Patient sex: F
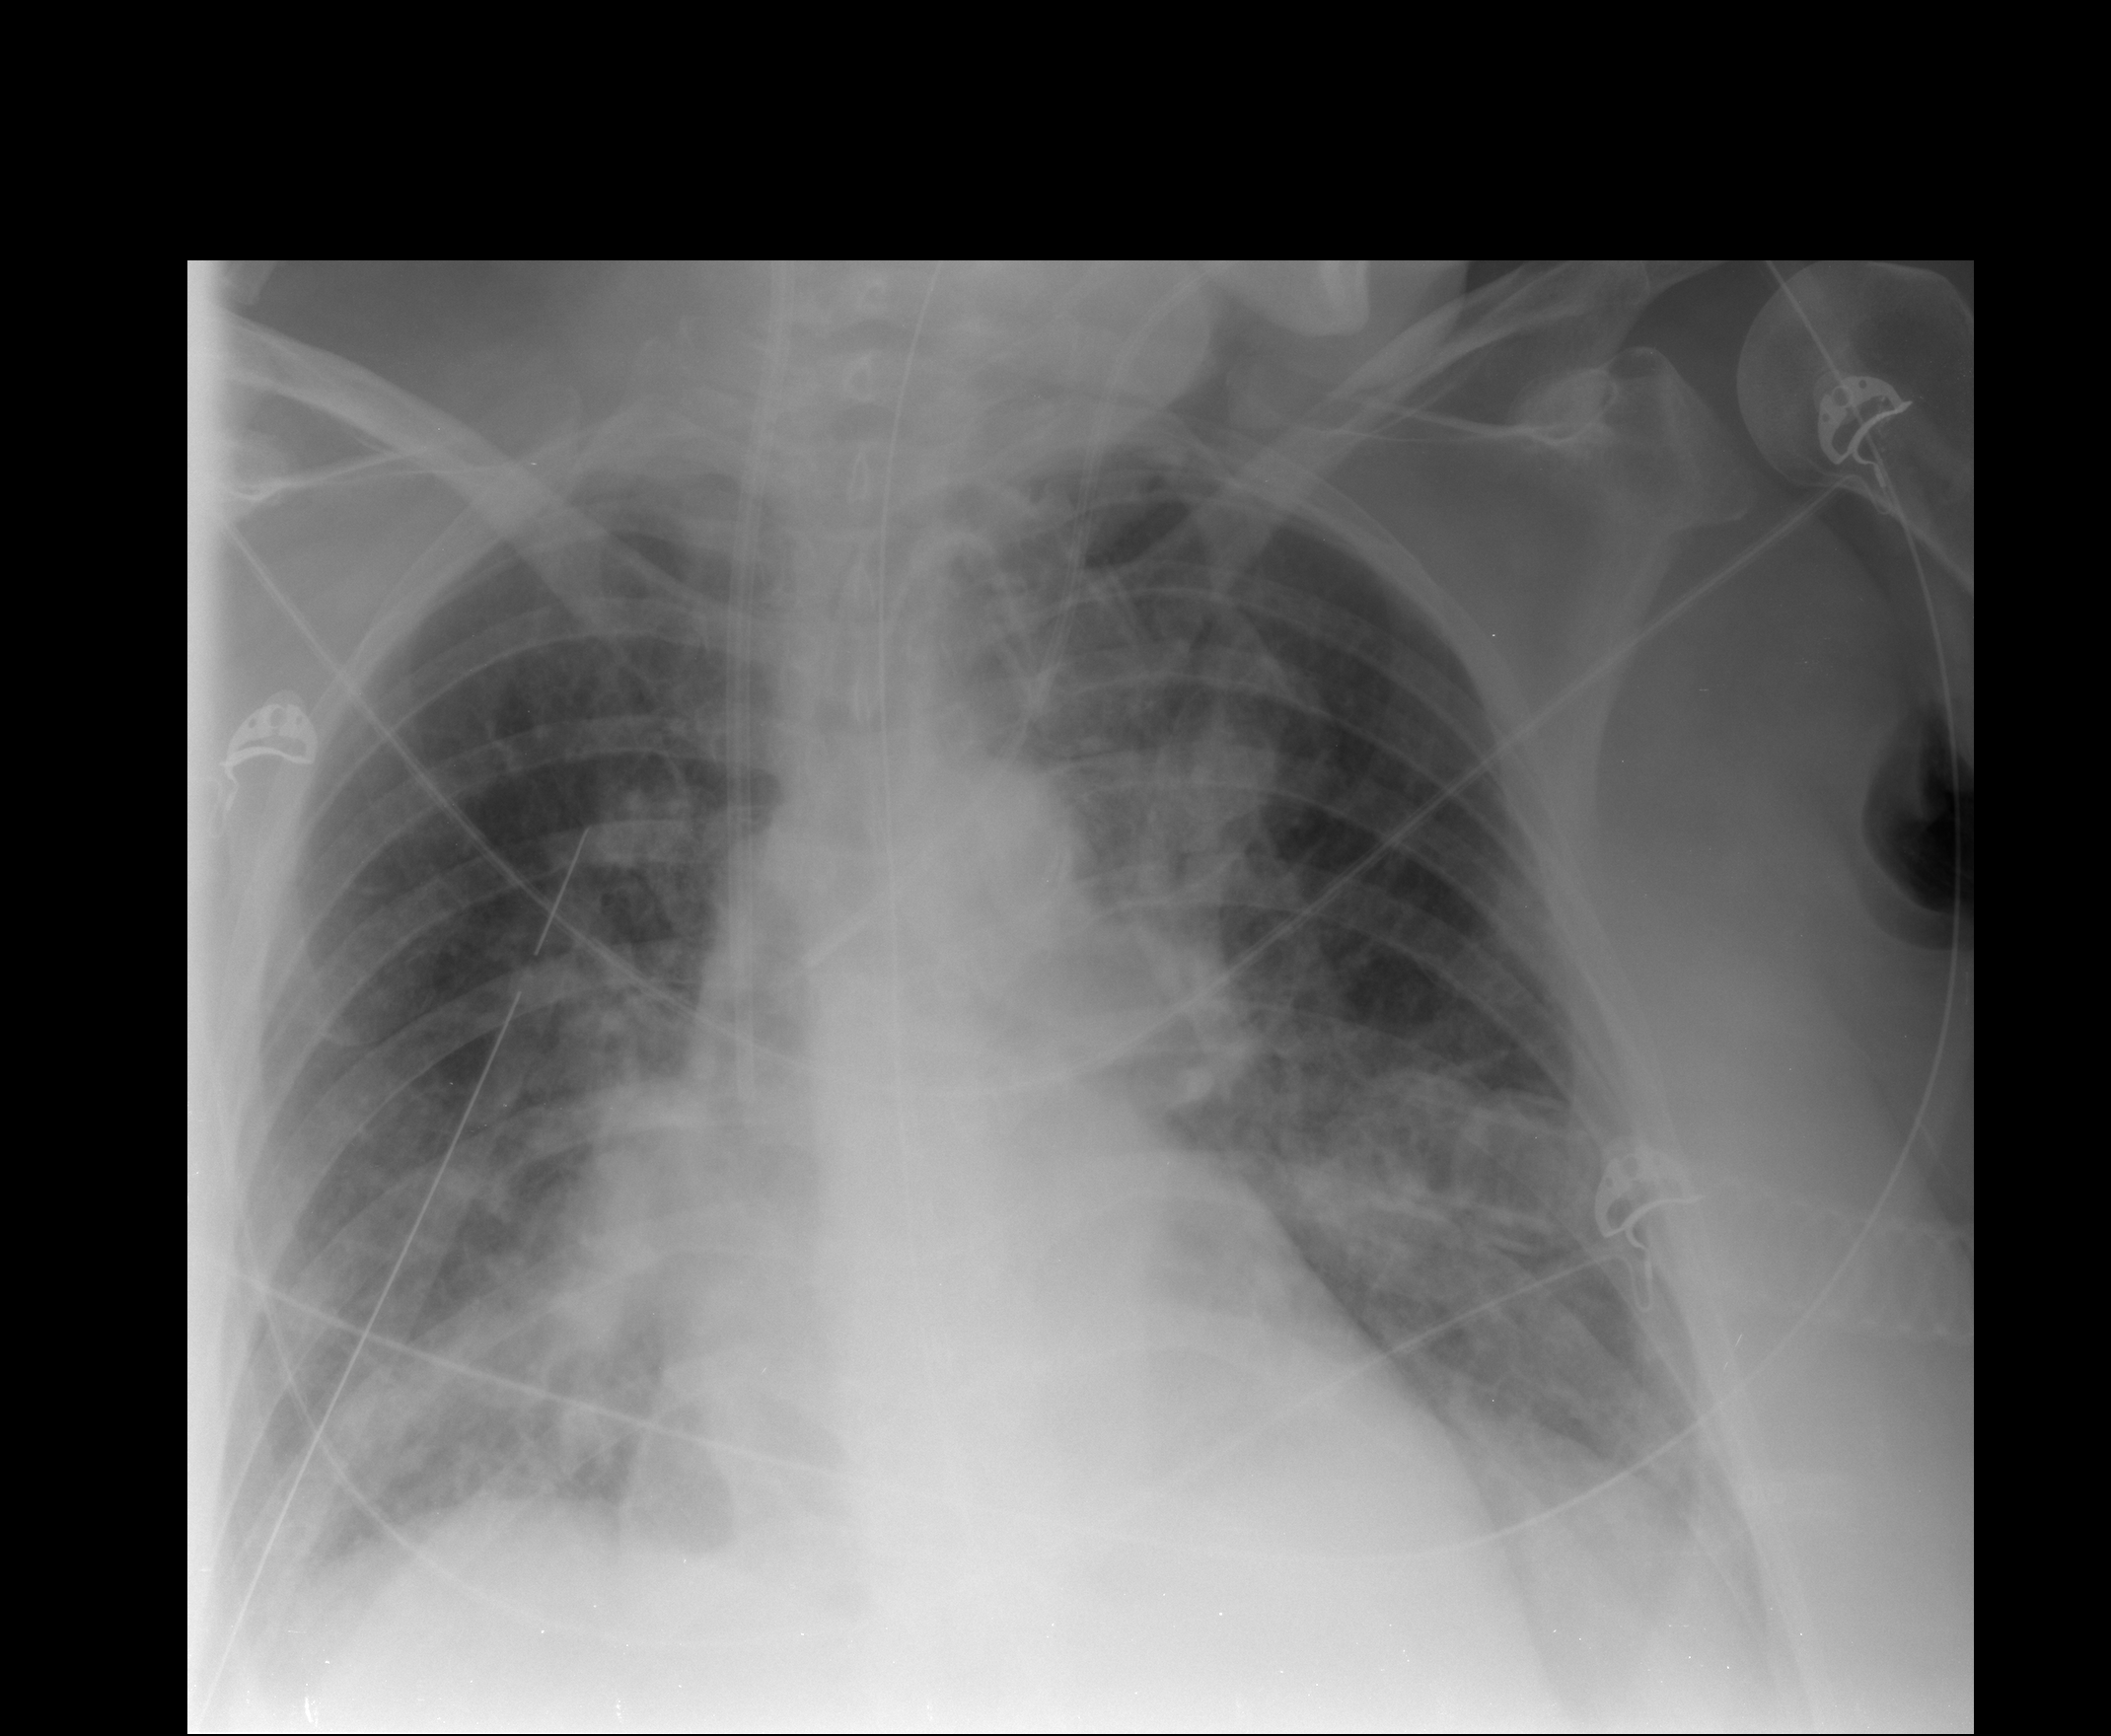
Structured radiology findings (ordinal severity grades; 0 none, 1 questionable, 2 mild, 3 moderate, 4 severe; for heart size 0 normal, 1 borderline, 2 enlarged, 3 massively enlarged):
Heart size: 2
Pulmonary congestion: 2
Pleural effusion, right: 1
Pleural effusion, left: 1
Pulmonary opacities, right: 2
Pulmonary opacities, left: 2
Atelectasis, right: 2
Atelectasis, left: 2